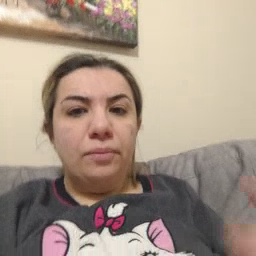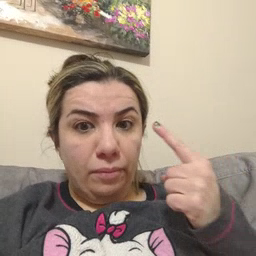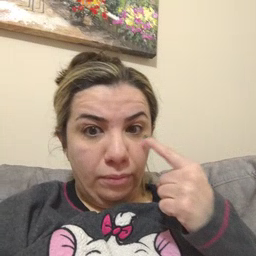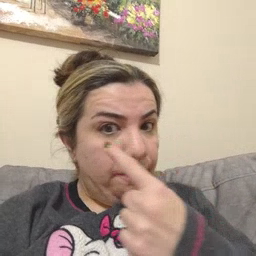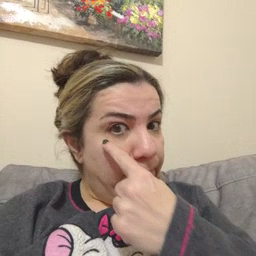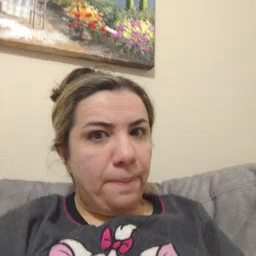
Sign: eye